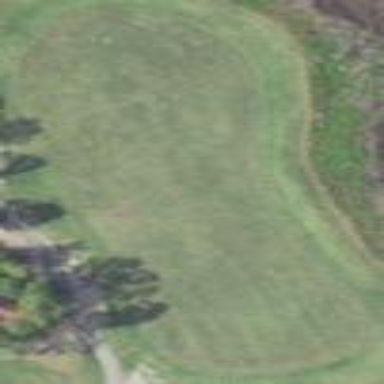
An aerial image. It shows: Scenic golf fairway.